Question: I'm new in Unity. I want to do that wheels (cylinders) in this car will turn around if I press "up" button on my keyboard.
This is the code I've written:
'''
var forwardSpeed: float = 3;
function Start () {
}
function Update () {
var forwardMoveAmount = Input.GetAxis("Vertical")*forwardSpeed;
transform.Rotate(0, forwardMoveAmount, 0);
}
'''
OK. Wheels are turning around, but my car is still at the same place. What should I do to move this car?

PS: can you explain me, why this cylinder rotates correctly, when I use Y axis? It should be z.
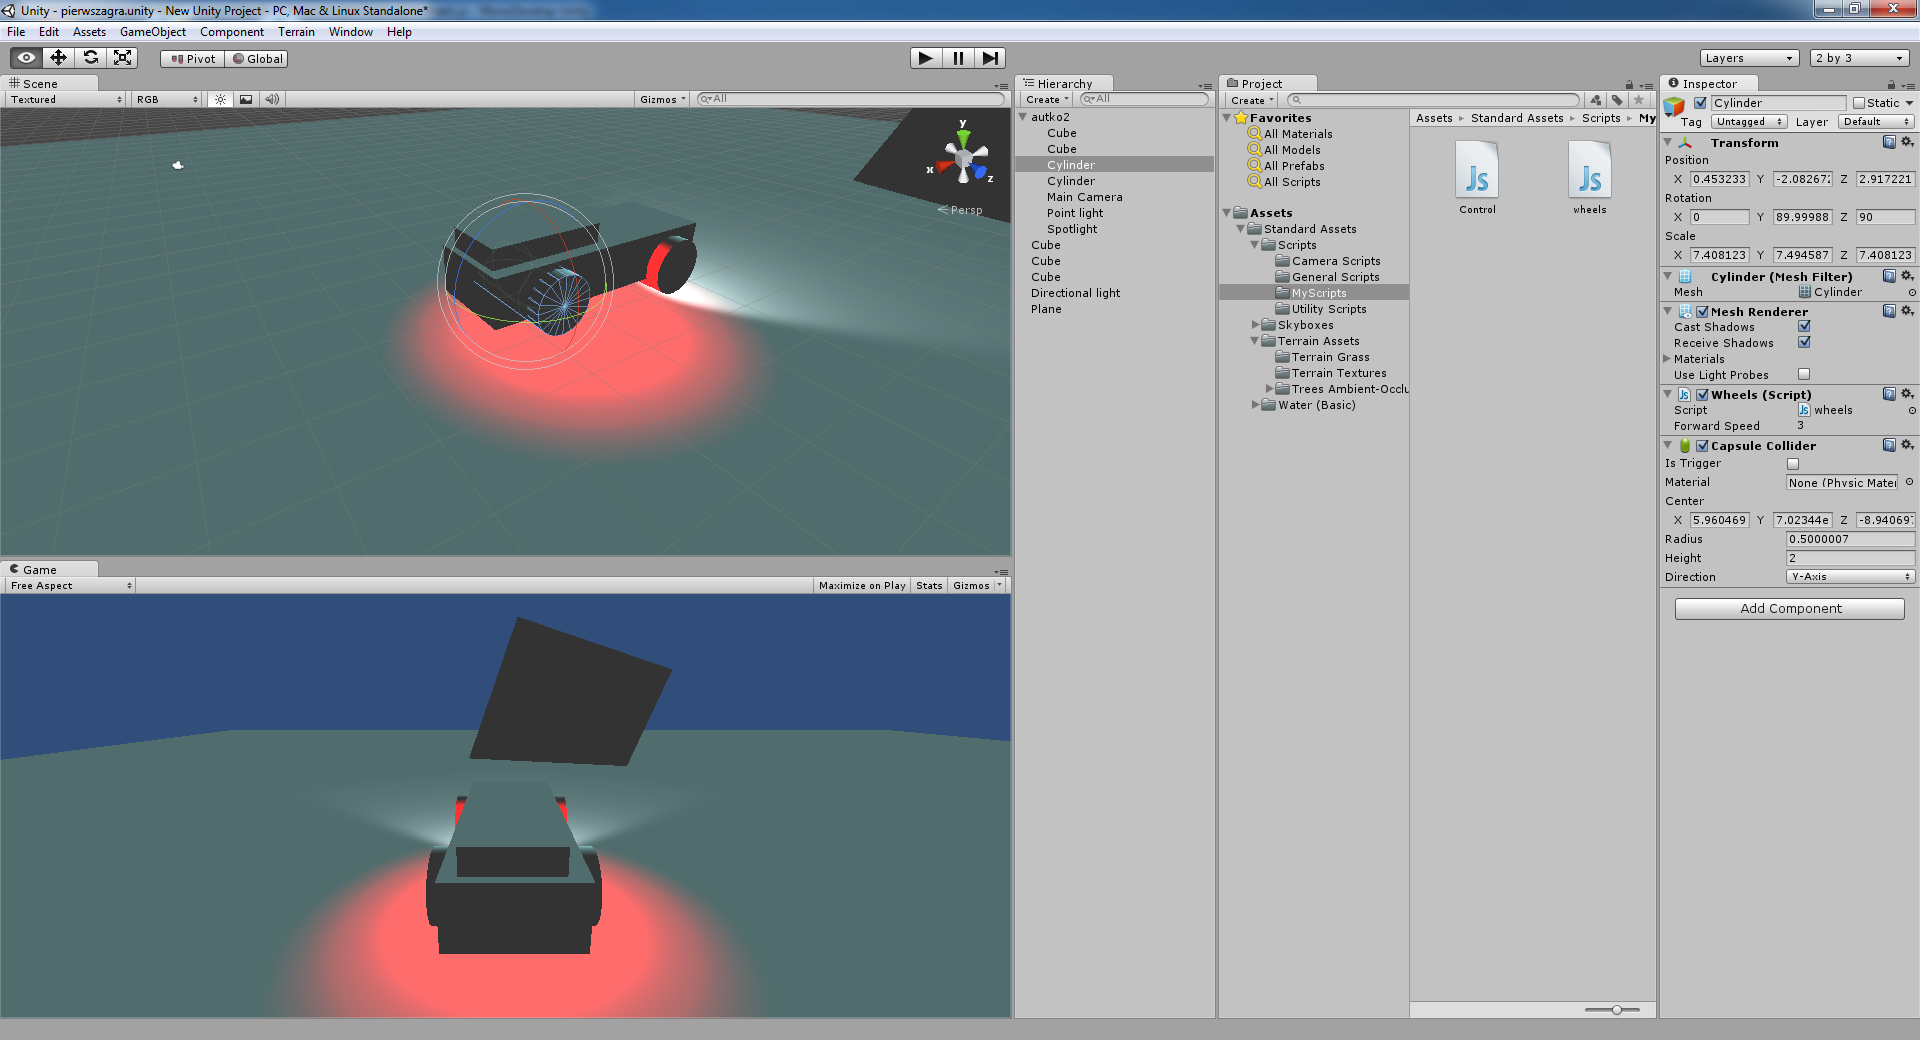
Answer: You're applying the distance scalar to a rotate function, and not translating (Moving) the object.
'transform.Rotate' will rotate the object.
'transform.Translate' will move the object.
Pick an object on your desk. If you rotate it 90 degrees twice, it will be rotated 180 degrees but still be in the same place. Now imagine every time you rotate that object, you move it in the direction it's facing by a couple inches. After 4 cycles, the object will have completed a full circuit of 360 degrees.
To represent this in code:
'''
var forwardSpeed: float = 3; // Tweak me
var turnAngle: float = 1; // Tweak me
function Start () {
}
function Update () {
// Rotate first
transform.Rotate(0, Vector3.right * turnAngle, 0);
// Move forward along the rotated axis
transform.Translate(0, Vector3.forward * forwardSpeed, 0);
}
'''